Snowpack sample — Loveland Pass, Silver Plume, Colorado, USA (1/12/25, 11:40 AM MST)
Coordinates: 39.66, -105.88
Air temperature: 7 °F
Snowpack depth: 140 cm
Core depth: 10 cm
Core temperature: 41 °F
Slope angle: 11°, slope face: 30°
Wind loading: high
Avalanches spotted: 2
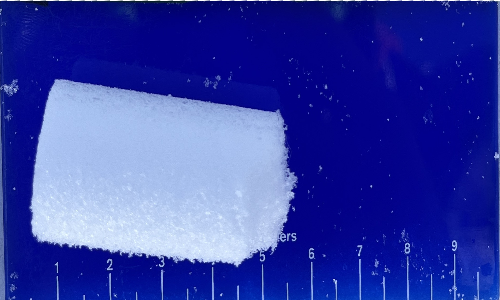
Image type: core
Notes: Pilot using slightly modified coring method that took too large segment for snow profile picturing, advised not to use in higher level models. Two avalanche on south face nearby, partially cloudy with light snow in the last 24 hours. Lots of wind loading on eastern features.